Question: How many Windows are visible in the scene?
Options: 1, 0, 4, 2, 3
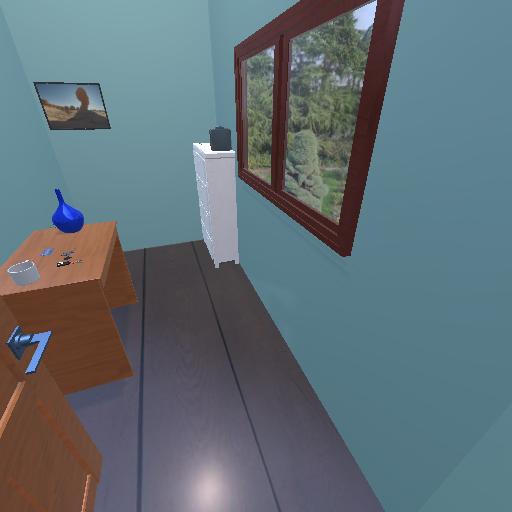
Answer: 1